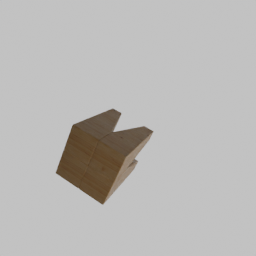
Label: furniture